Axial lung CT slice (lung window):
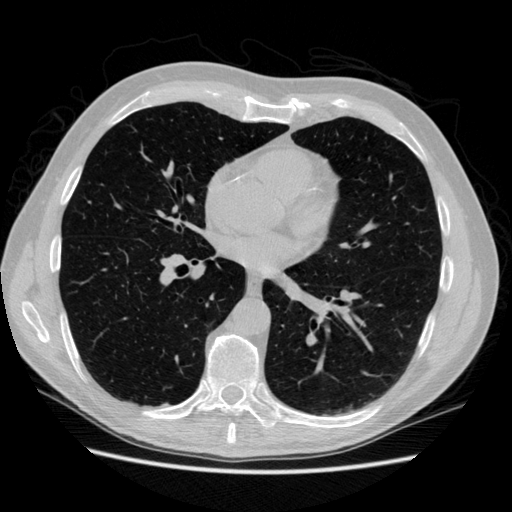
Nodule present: no